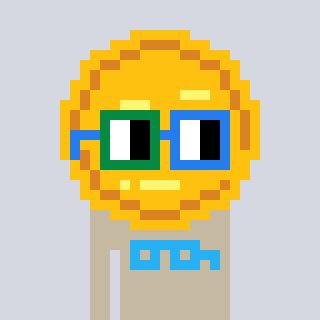
a pixel art character with square green and blue glasses, a medal-shaped head and a bege-colored body on a cool background